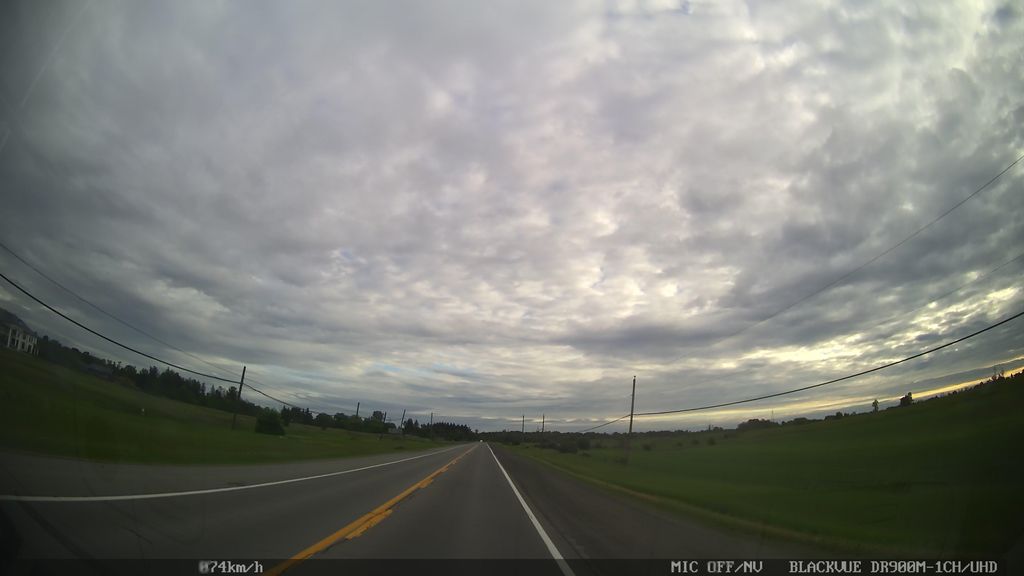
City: ottawa-gatineau